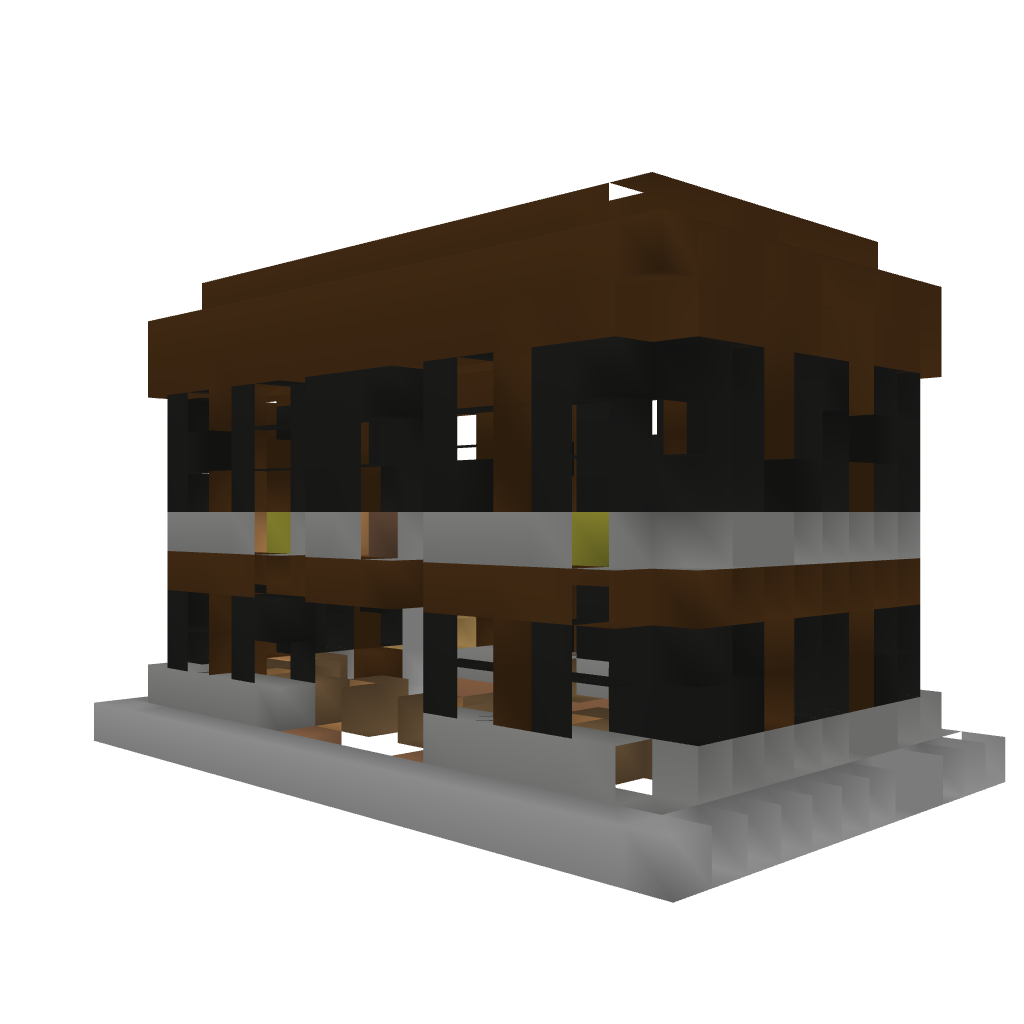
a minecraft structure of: Average House